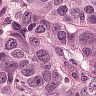
Metastatic tissue present: yes